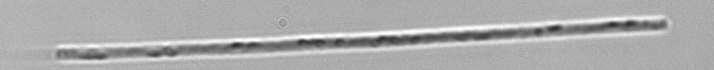
Label: Leptocylindrus